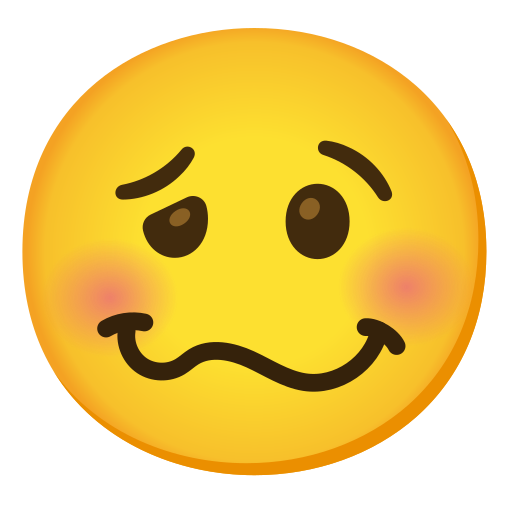
Emoji: 🥴